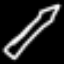
Label: pencil